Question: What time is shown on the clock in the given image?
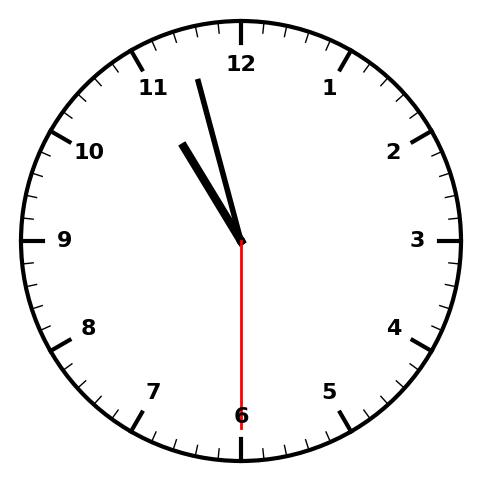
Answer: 10:57:30